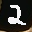
Label: 2